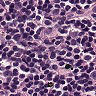
Metastatic tissue present: no